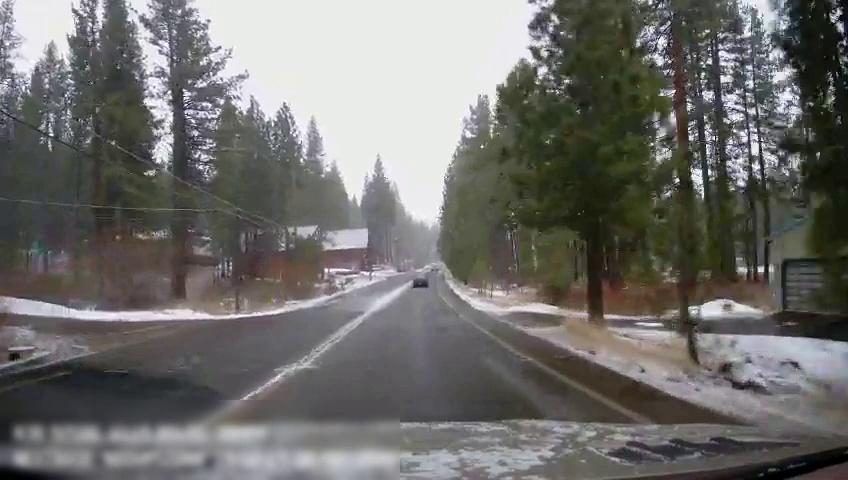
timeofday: Day
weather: Snowy
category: Drivable Space
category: Vehicles | Car
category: Lanes | Opposite Lane
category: Lanes | Opposite Lane
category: Lanes | Opposite Lane
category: Lanes | Opposite Lane
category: Lanes | Current Lane